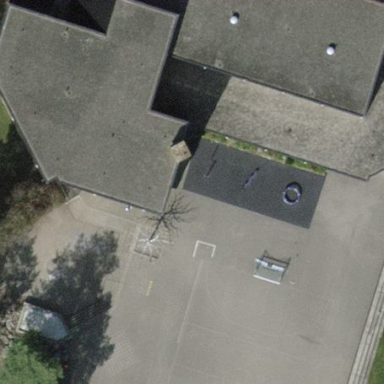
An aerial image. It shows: School building.